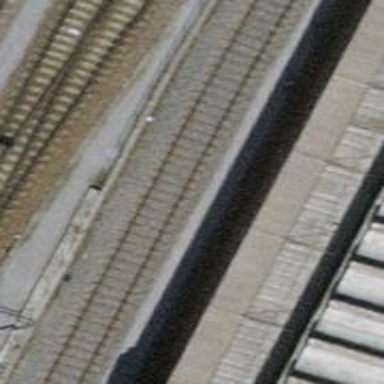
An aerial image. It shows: Single track railway in yard.